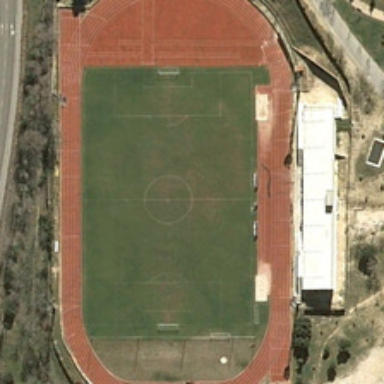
Some green trees are around a playground near a road .